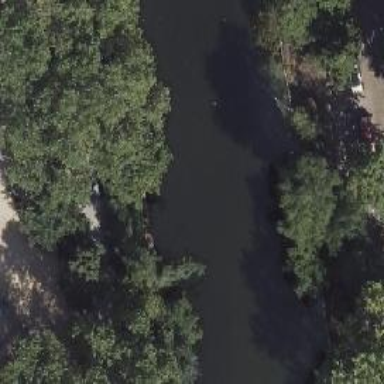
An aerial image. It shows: Canoe put-in spot.